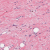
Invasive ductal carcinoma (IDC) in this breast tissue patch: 0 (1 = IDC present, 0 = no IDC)